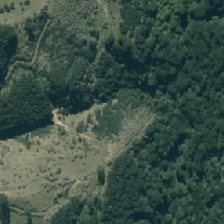
Land cover: manuka_kanuka